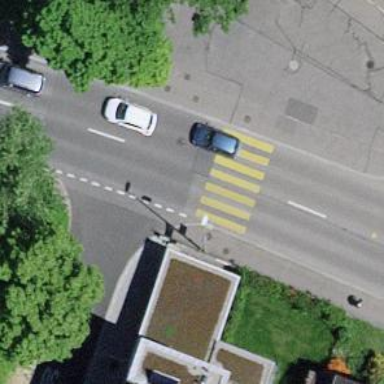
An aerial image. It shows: Zebra crossing on the road.